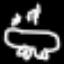
Label: frog